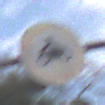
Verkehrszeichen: VerbotKraftraeder
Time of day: Midday
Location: Outdoor (RoadRail)
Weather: PartlyCloudy
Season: NotSpecified
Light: Natural